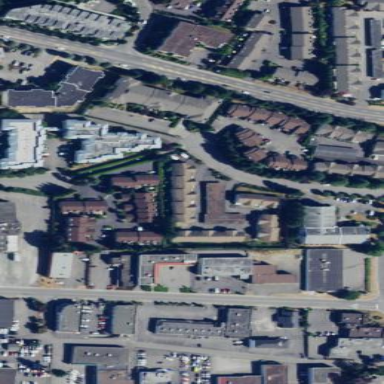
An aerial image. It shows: Retirement home in residential area.